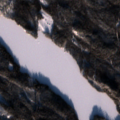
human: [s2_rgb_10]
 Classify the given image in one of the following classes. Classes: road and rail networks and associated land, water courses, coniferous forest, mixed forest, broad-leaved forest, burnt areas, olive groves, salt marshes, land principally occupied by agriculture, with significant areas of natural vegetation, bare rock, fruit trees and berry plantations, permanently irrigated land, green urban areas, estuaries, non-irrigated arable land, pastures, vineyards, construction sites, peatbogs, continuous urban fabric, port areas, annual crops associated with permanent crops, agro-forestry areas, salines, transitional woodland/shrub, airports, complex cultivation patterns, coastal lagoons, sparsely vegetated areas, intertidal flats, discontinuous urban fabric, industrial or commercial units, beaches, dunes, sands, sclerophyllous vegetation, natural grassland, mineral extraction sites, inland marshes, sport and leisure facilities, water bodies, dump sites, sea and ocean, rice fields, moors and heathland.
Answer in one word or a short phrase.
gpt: coniferous forest, mixed forest, water bodies